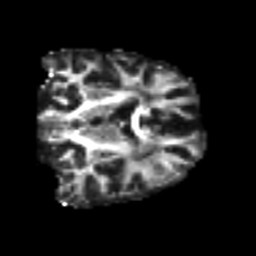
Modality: FA
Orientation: coronal
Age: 59
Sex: female
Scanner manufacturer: siemens
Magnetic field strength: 3 T
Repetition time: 4.999 s
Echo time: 0.07946 s